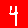
Digit: 4